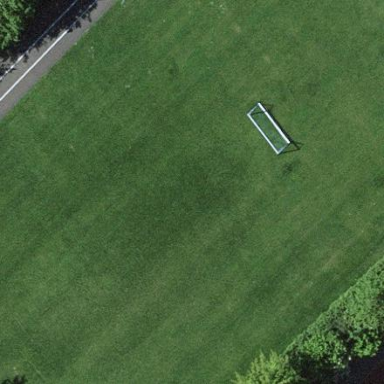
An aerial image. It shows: Grassy pitch for various sports activities.